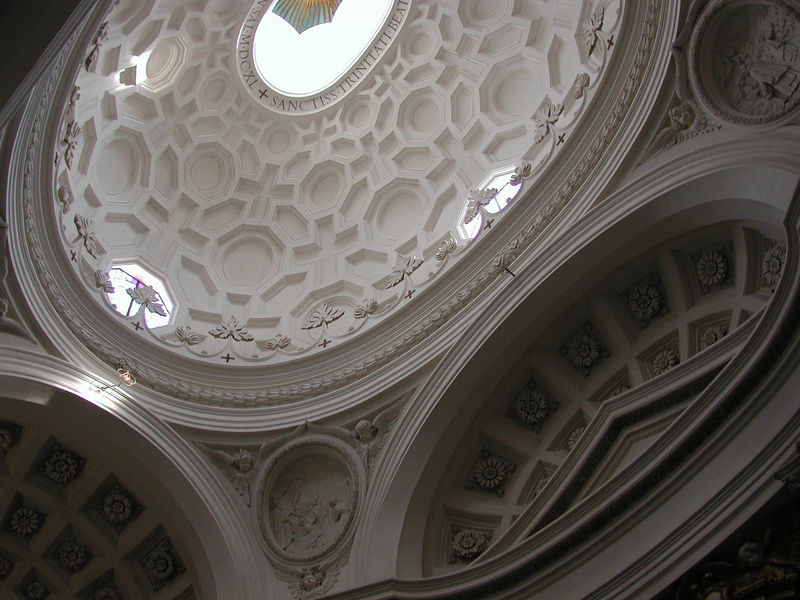
Titel: S. Carlo alle Quattro Fontane in Rom
Künstler: Francesco Borromini
Standort: Rom, S. Carlo alle Quattro Fontane (EU - I - Latium)
Schlagwörter: weiß, blumen, fenster, laterne, schloss, muster, kirche, decke, rund, kuppel, stuck, kreuz, wappen, wien, kassette, kirhce, kassettierung, kirchenbau, kuppeltambour, heilige dreifaltigkeit, 1640, koppelöffnung, heilige dreifaltigkait